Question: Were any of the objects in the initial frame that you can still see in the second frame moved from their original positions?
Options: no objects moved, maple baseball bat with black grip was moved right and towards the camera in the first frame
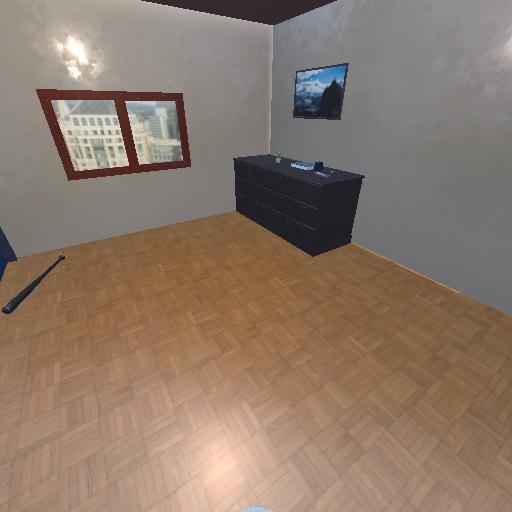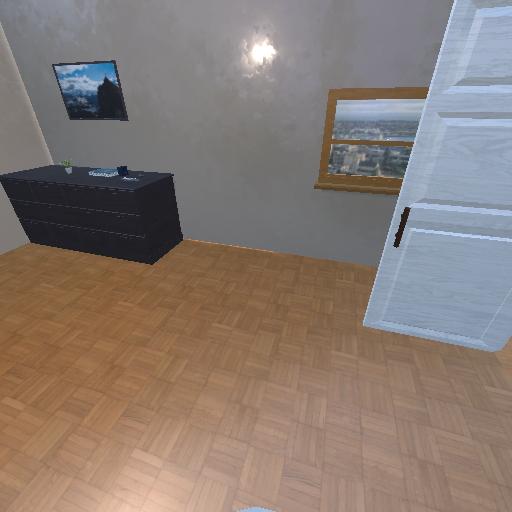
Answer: no objects moved